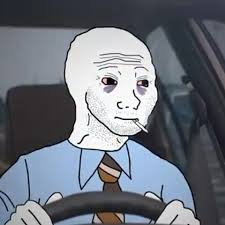
Label: 5_Wojak_with_Background